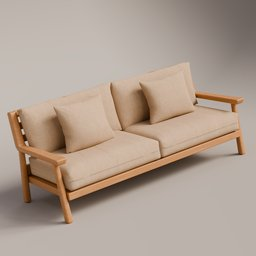
Label: furniture